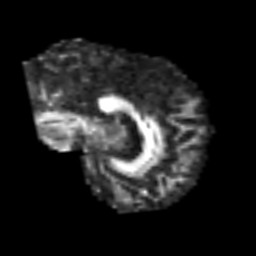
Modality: FA
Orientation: sagittal
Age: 49
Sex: male
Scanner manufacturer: siemens
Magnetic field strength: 3 T
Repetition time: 6.1 s
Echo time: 0.101 s